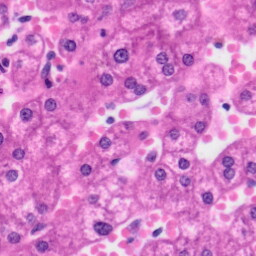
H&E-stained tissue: Liver